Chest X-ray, PA view. Patient: 49 years old, sex F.
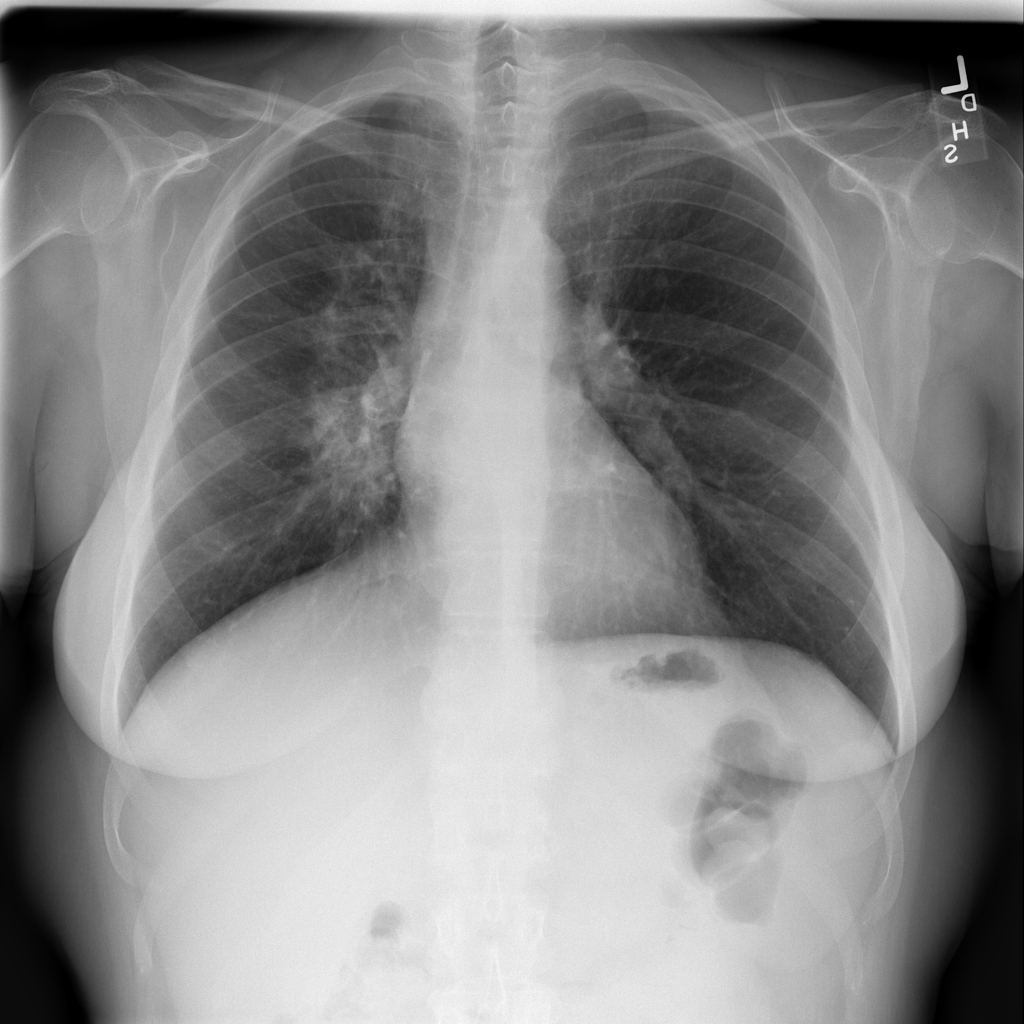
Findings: Fibrosis